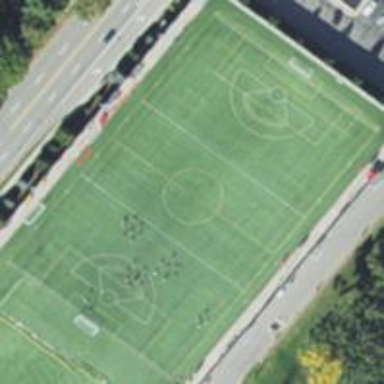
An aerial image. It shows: Soccer pitch with artificial turf designed for leisure and sports activities.